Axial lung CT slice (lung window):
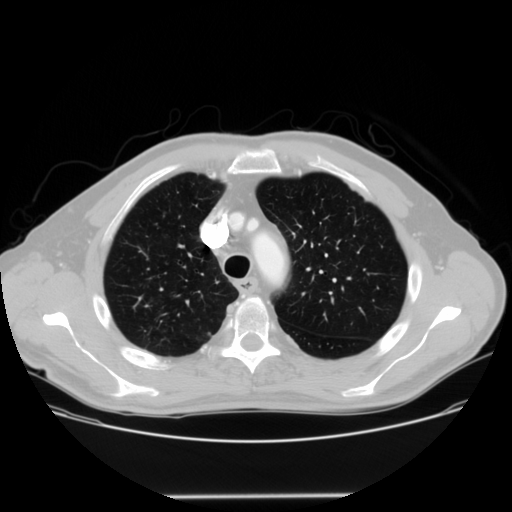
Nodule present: no